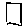
Label: square